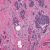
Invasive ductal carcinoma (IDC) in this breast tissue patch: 0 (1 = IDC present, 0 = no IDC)